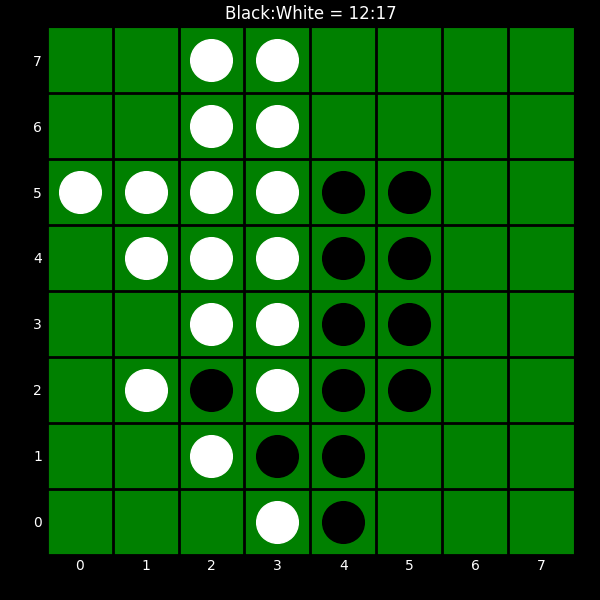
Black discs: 12
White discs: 17